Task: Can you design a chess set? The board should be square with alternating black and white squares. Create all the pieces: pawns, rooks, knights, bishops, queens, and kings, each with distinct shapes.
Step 2161:
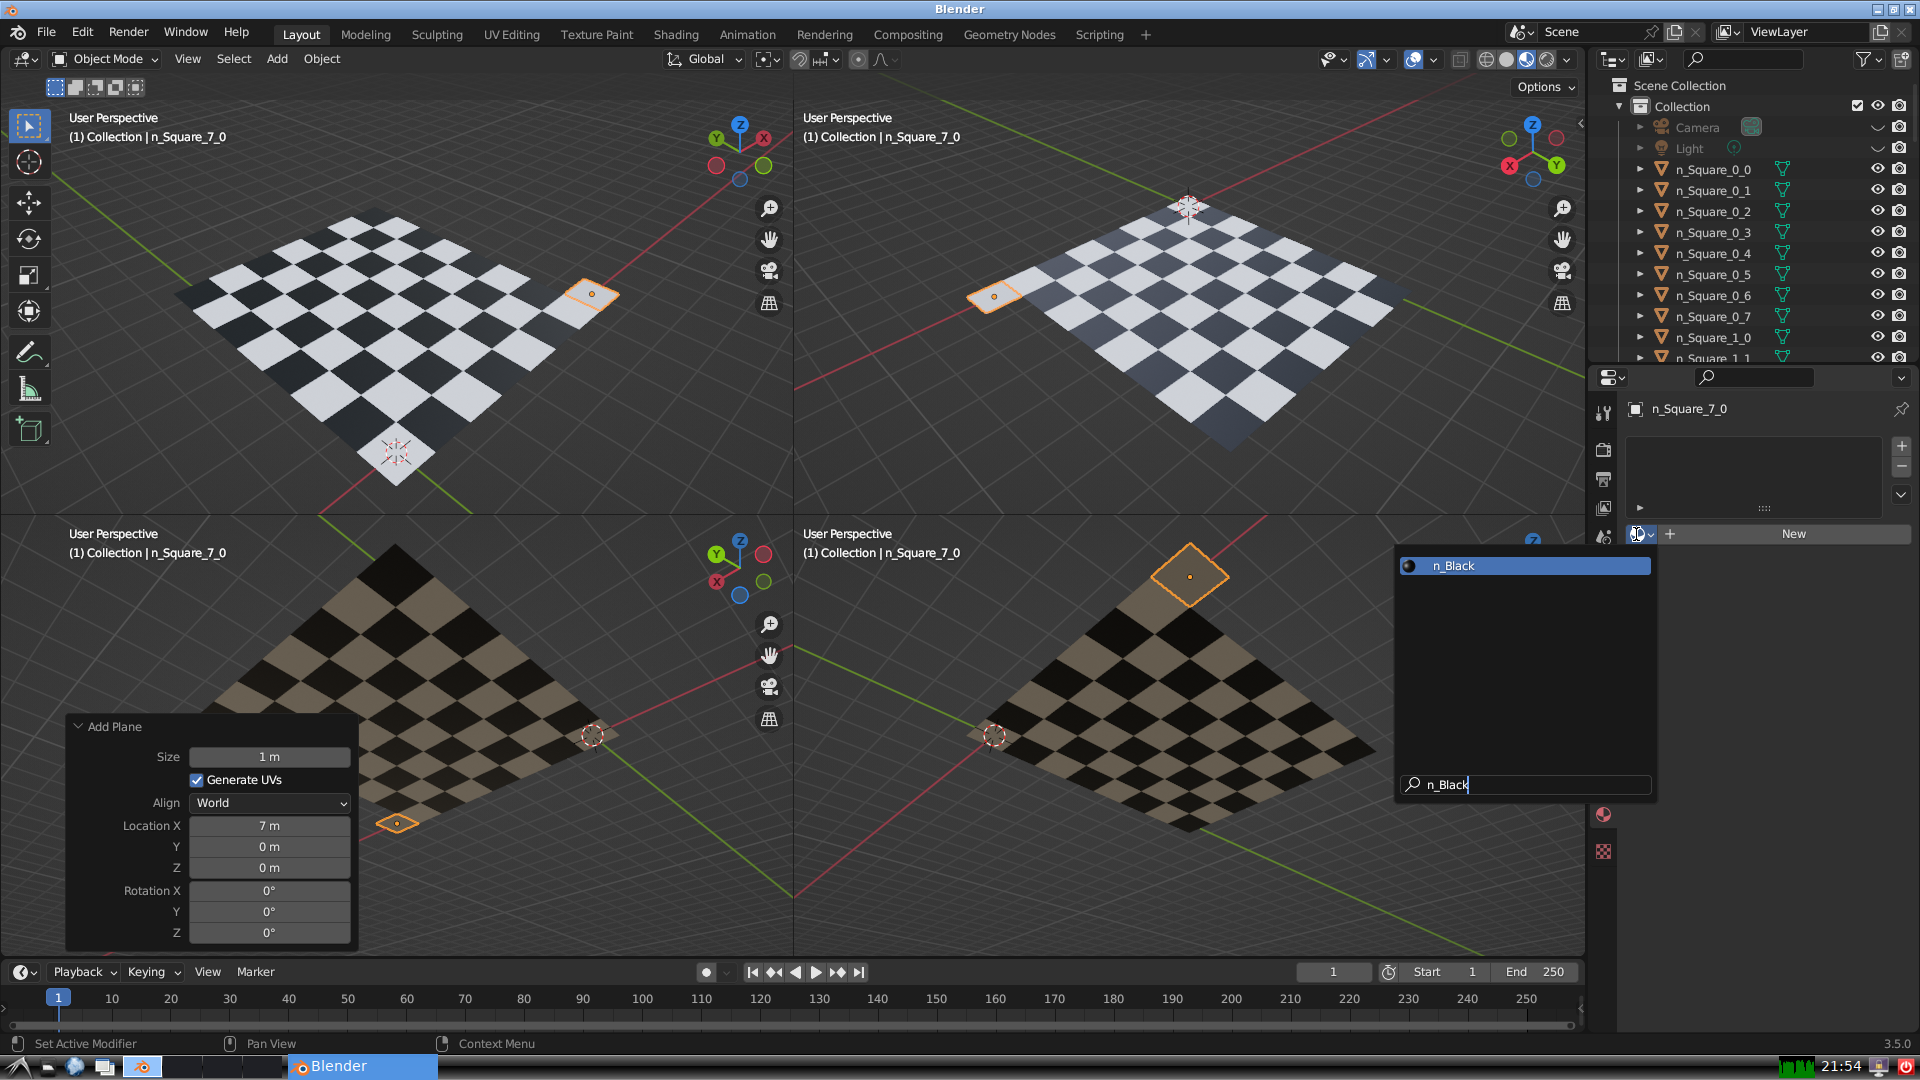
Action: {"key_press": ['Return']}